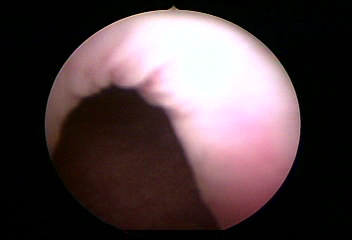
Modality: WLC
Class: Normal mucosa
Bladder cancer association: No